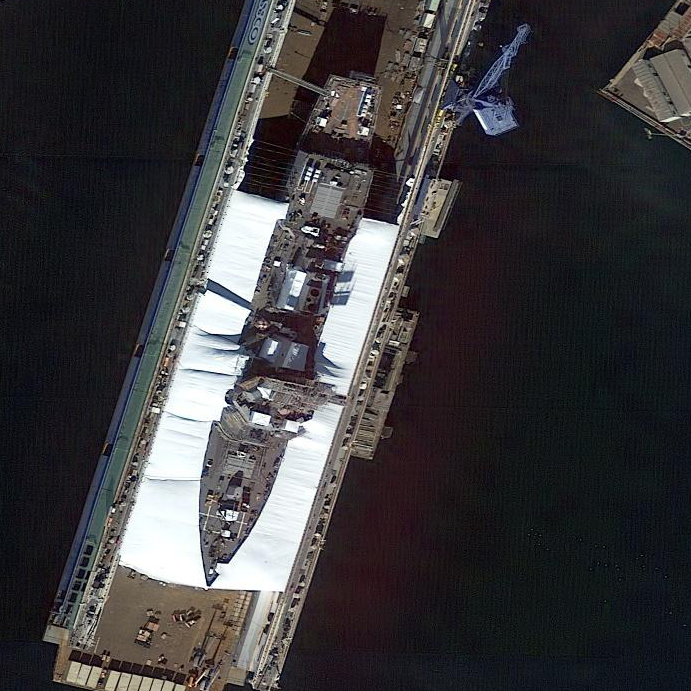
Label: Arleigh_Burke-class_destroyer